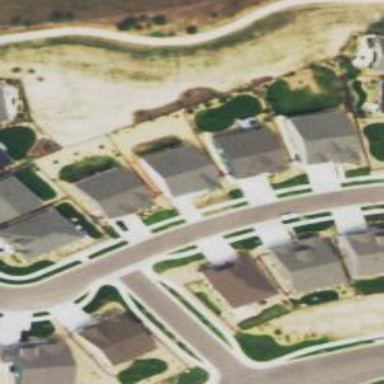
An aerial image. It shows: Residential area composed of single-family homes.